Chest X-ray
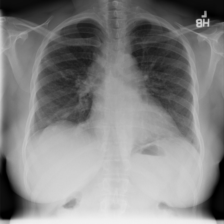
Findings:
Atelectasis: negative
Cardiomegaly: negative
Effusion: negative
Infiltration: negative
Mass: negative
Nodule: positive
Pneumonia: negative
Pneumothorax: negative
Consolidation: negative
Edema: negative
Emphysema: negative
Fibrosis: negative
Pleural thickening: negative
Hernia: negative